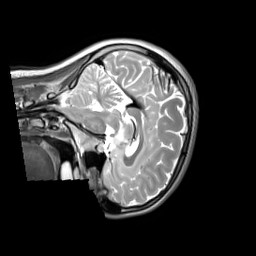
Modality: T2w
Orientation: sagittal
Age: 26
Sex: female
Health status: ill
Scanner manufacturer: siemens
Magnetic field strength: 3 T
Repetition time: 2.8 s
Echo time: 0.326 s